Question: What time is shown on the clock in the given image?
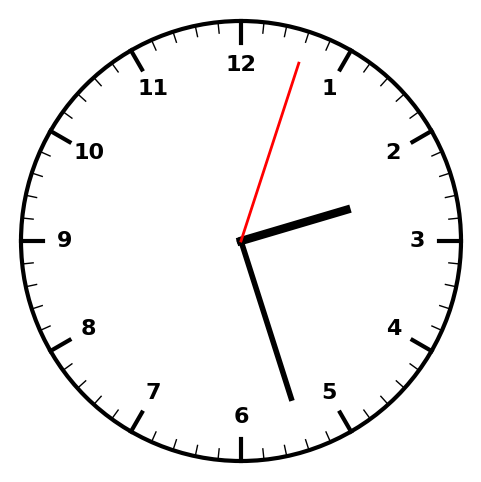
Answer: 02:27:03